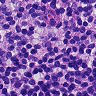
Metastatic tissue present: no